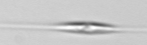
Label: Cylindrotheca